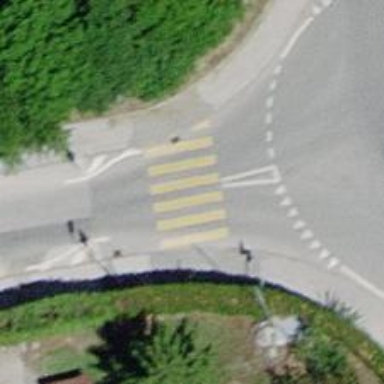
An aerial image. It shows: Marked crossing on the road.